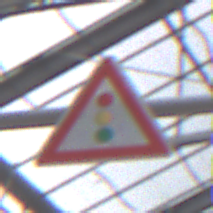
Verkehrszeichen: Lichtzeichenanlage
Umgebung: Roofed, Special
Tageszeit: Midday
Wetter: Overcast
Licht: Natural
Jahreszeit: NotSpecified
Kontrast: LowContrast